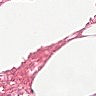
Metastatic tissue present: no